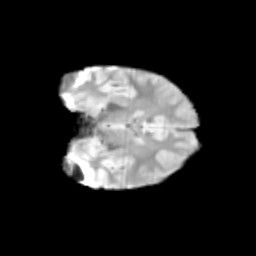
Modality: T2w
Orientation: coronal
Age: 10
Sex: male
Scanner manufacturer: siemens
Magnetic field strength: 3 T
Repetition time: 3.8 s
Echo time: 0.07 s